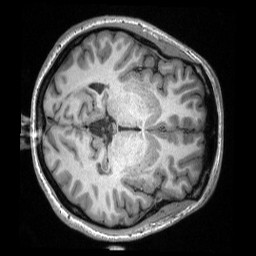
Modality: T1w
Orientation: axial
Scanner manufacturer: siemens
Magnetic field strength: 3 T
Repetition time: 2.3 s
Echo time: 0.00308 s